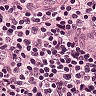
Metastatic tissue present: yes